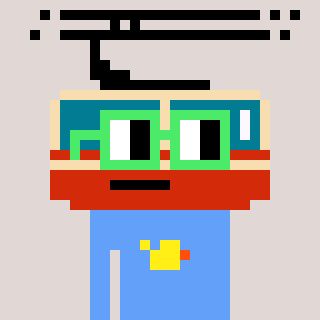
a pixel art character with square light green glasses, a tram wagon-shaped head and a blue-colored body on a warm background